Field crop: maize
Growth stage: 2
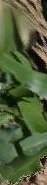
Species: maize